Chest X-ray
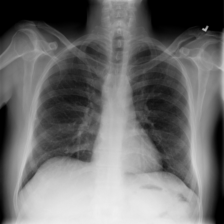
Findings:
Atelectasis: negative
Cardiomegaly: negative
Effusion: negative
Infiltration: negative
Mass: negative
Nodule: negative
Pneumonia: positive
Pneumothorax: negative
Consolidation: negative
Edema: negative
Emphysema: negative
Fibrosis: negative
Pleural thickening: negative
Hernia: negative